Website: home-depot
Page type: payment
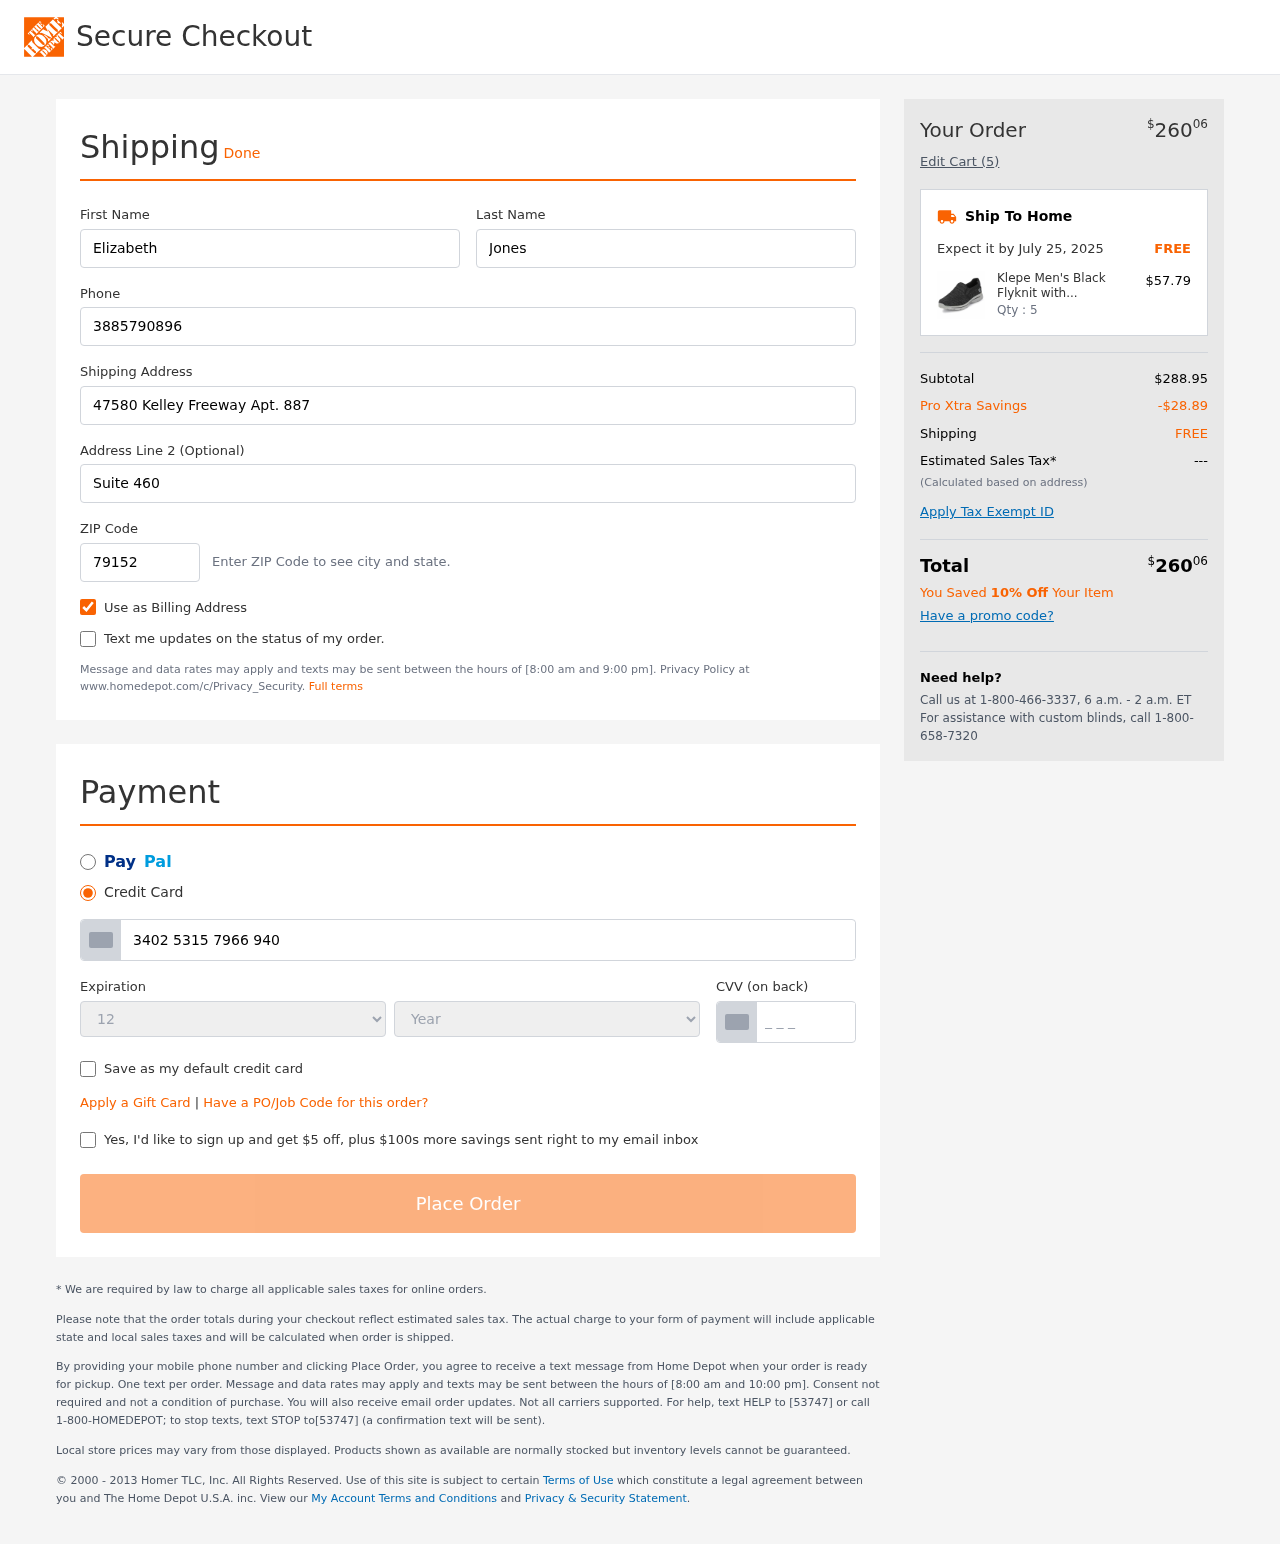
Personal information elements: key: PII_CARD_CVV
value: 0432
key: PII_CARD_EXPIRY_MONTH
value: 12
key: PII_CARD_EXPIRY_YEAR
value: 26
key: PII_CARD_NUMBER
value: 3402 5315 7966 940
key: PII_FIRSTNAME
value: Elizabeth
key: PII_LASTNAME
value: Jones
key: PII_PHONE
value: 3885790896
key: PII_POSTCODE
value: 79152
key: PII_STREET
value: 47580 Kelley Freeway Apt. 887
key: PII_STREET2
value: Suite 460
Product elements: key: PRODUCT1_NAME
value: Klepe Men's Black Flyknit with Memory Foam Running Shoes-7 UK (41 EU) (8 US) (M133/BLK)
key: PRODUCT1_PRICE
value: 57.79
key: PRODUCT1_QUANTITY
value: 5
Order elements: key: ORDER_TOTAL
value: $26006
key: ORDER_NUM_ITEMS
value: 5
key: ORDER_DELIVERY_DATE
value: July 25, 2025
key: ORDER_SUBTOTAL
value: $288.95
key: ORDER_DISCOUNT
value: -$28.89
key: ORDER_SHIPPING_COST
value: FREE